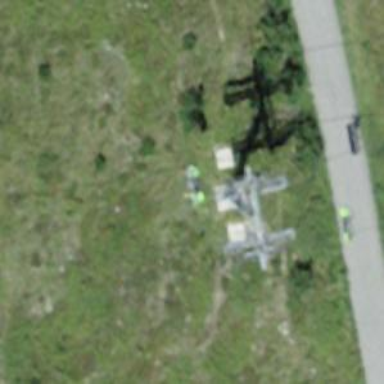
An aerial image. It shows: Pylon for aerialway.